Interaction volume radius: 5 \u00c5
Interaction volume height: 15 \u00c5
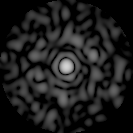
Disorder parameter: 0.8156